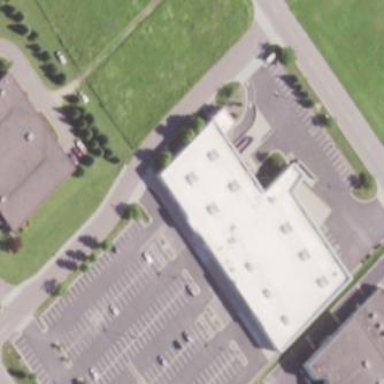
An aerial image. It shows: Building.